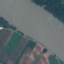
Land use / land cover class: River